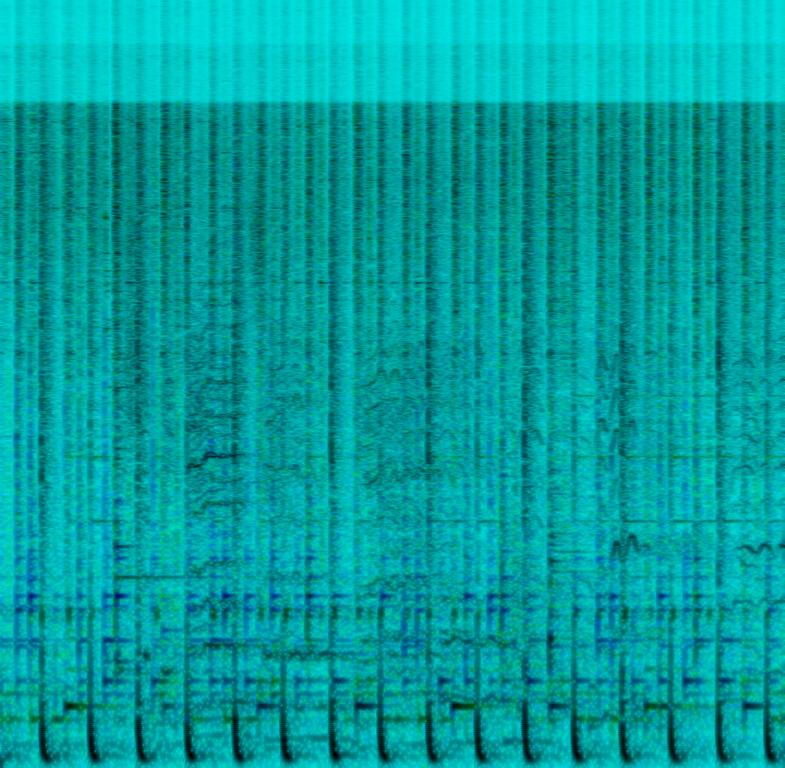
This is a pop/disco music piece. There is a male vocalist singing melodically in the lead while the main tune is being played by the saxophone. In the rhythmic background, there is an electronic drum beat with percussive elements surrounding it. The atmosphere is energetic and danceable. This piece could be playing in the background at a dance club during a retro-themed night.